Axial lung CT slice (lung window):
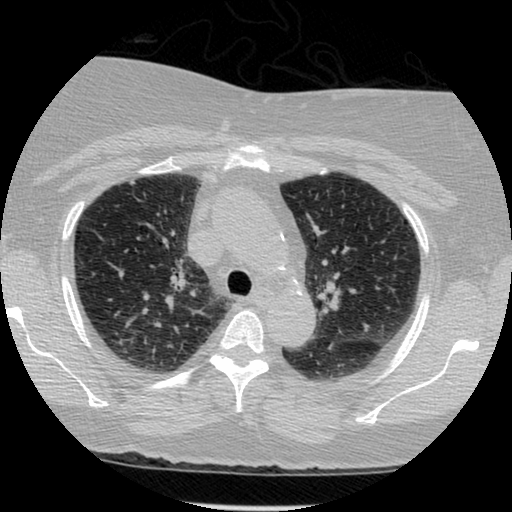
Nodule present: yes
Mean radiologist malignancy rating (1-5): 3